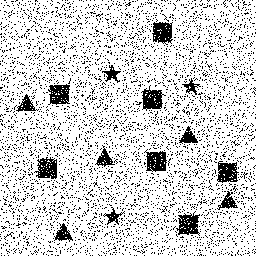
Squares: 7
Triangles: 5
Stars: 3
Total shapes: 15